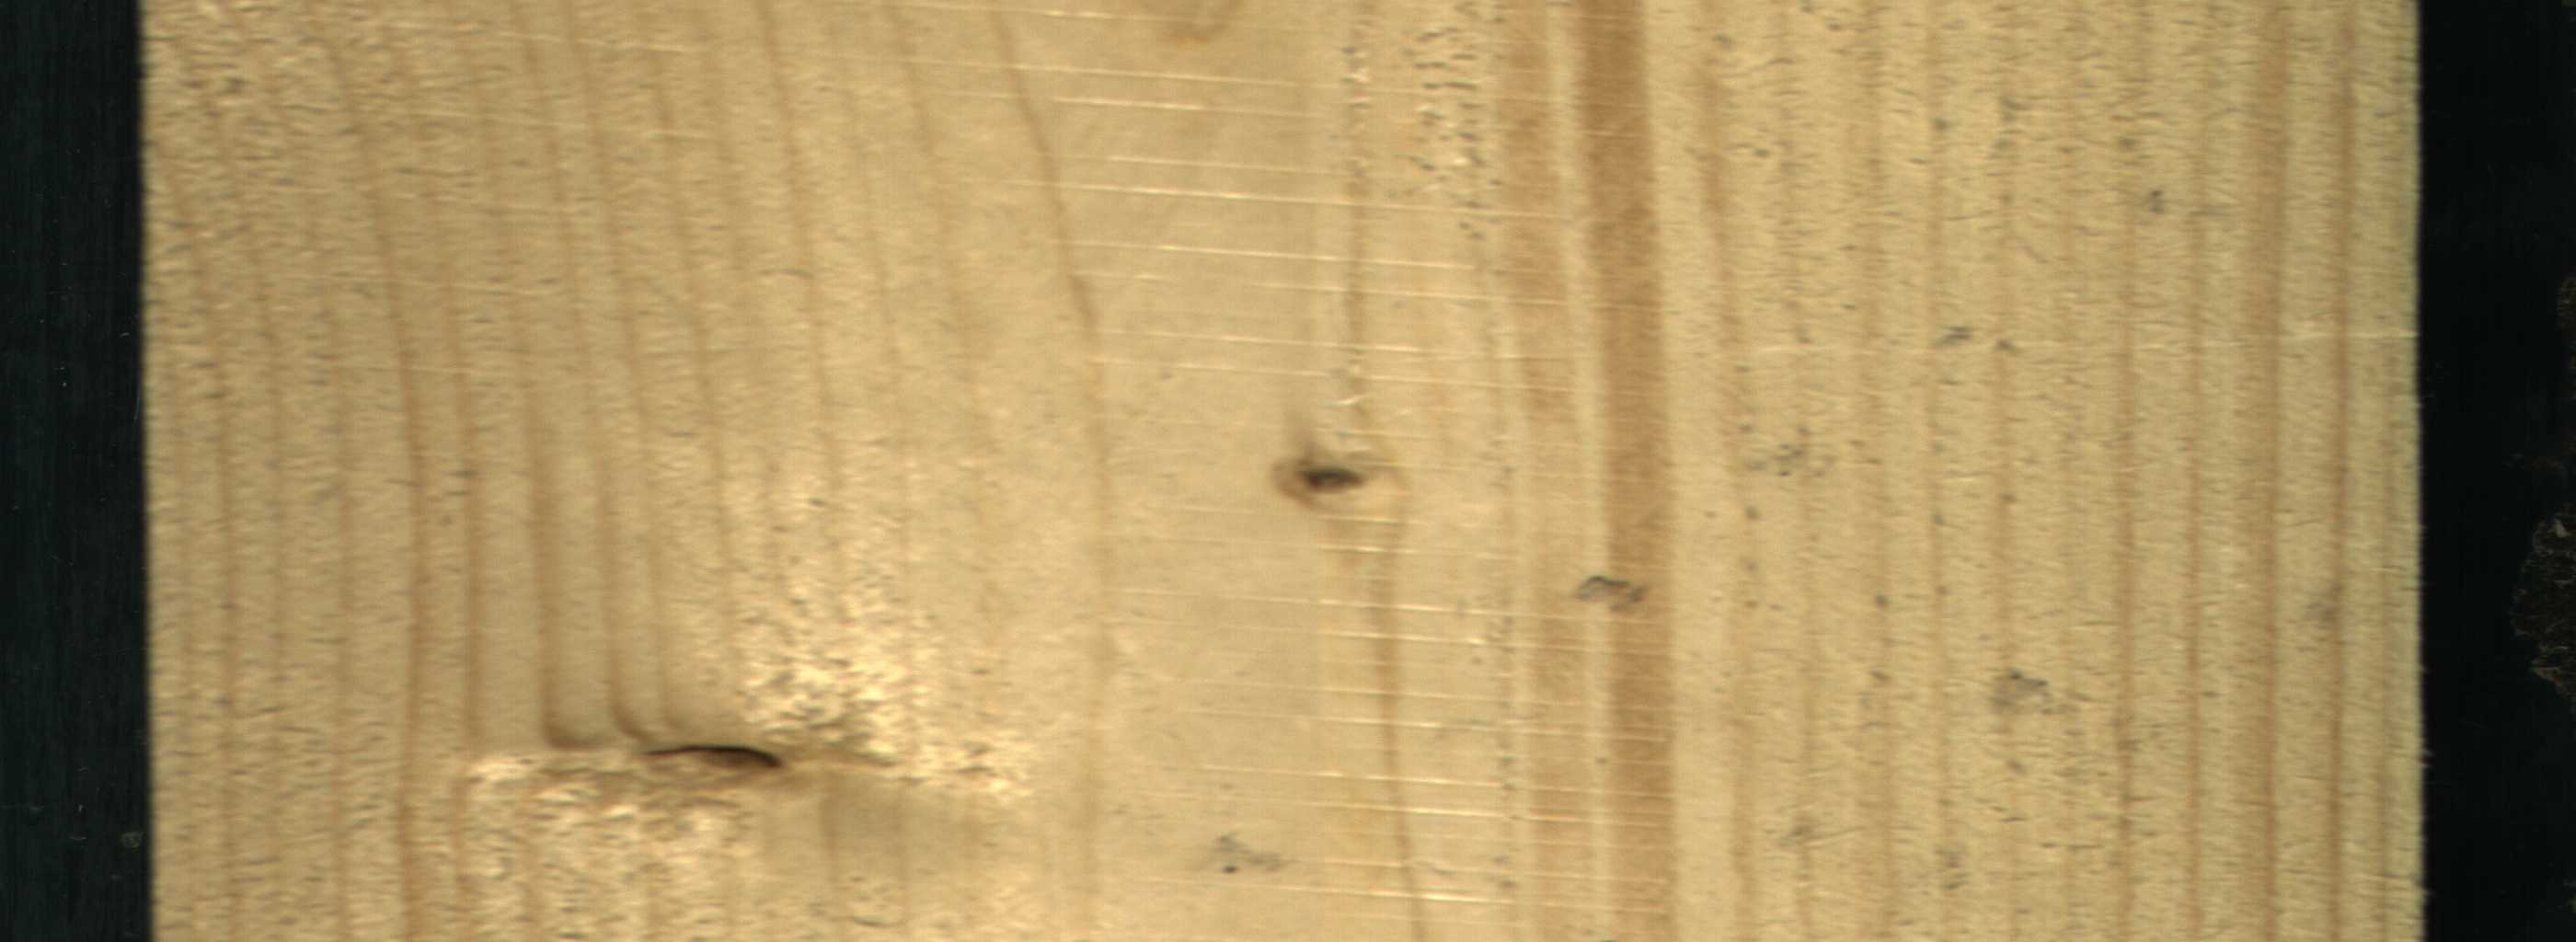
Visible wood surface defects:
Quartzity
Live_Knot
Live_Knot